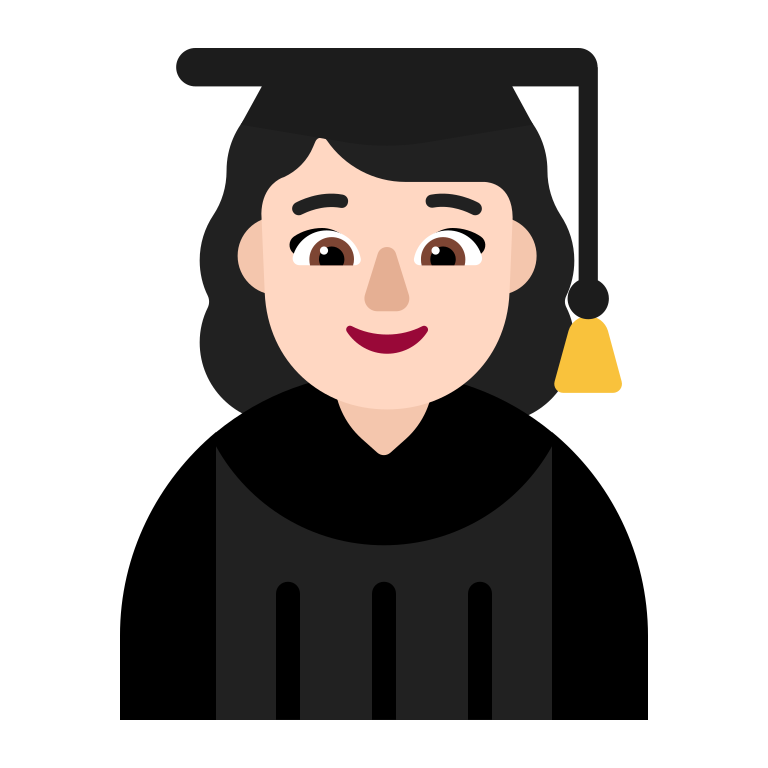
woman student flat light